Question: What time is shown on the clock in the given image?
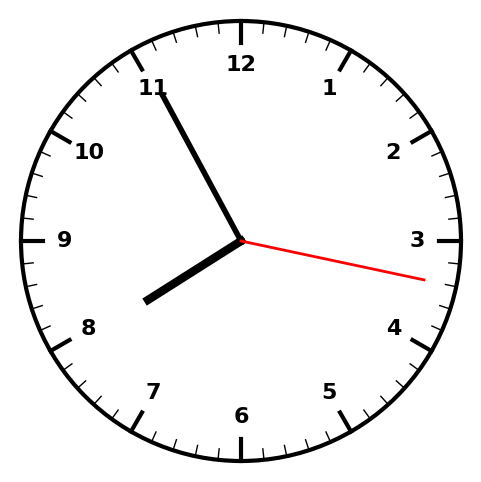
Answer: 07:55:17